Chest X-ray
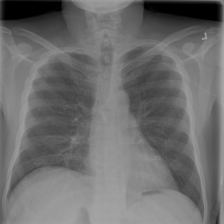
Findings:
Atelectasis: negative
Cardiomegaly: negative
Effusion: negative
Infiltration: positive
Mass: negative
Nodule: negative
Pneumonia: negative
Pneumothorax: negative
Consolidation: negative
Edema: negative
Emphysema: negative
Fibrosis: negative
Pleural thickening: negative
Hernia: negative